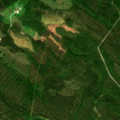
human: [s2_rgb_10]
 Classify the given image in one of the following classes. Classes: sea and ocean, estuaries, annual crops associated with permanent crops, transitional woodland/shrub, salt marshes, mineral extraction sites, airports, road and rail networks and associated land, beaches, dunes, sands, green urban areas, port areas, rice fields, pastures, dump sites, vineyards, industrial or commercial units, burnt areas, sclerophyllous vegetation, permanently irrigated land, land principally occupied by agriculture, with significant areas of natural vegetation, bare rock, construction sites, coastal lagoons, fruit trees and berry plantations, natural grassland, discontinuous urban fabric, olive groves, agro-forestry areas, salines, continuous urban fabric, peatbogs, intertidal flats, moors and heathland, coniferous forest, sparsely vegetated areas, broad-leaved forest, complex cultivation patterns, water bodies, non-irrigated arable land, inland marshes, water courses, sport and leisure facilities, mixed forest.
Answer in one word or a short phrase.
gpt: coniferous forest, mixed forest, transitional woodland/shrub